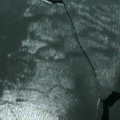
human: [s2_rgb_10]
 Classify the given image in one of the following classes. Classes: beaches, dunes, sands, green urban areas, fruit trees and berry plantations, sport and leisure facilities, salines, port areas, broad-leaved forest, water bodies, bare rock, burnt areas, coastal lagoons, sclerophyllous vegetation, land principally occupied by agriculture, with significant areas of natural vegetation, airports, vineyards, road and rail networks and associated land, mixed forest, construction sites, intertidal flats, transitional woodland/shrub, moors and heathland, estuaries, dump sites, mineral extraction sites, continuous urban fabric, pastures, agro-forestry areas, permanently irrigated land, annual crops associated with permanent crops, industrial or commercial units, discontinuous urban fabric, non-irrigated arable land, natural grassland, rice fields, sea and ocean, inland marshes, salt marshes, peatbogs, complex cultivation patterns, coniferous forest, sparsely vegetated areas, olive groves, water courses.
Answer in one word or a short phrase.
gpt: sea and ocean